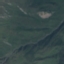
Land use / land cover class: HerbaceousVegetation